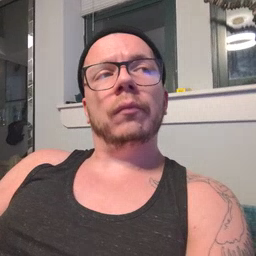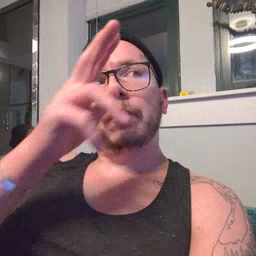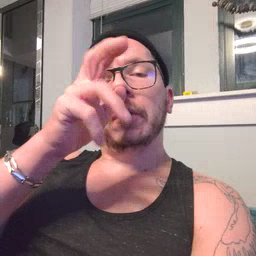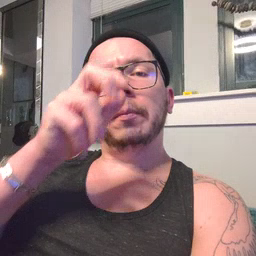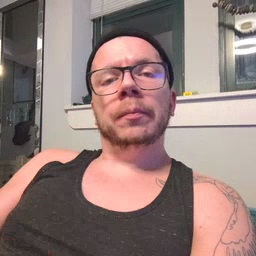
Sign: bug